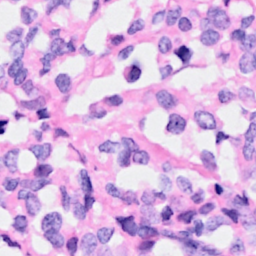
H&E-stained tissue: Breast